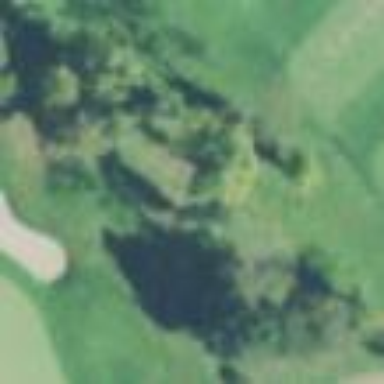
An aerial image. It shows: Area with grass used as rough in golf course.